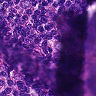
Metastatic tissue present: yes